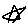
Label: star